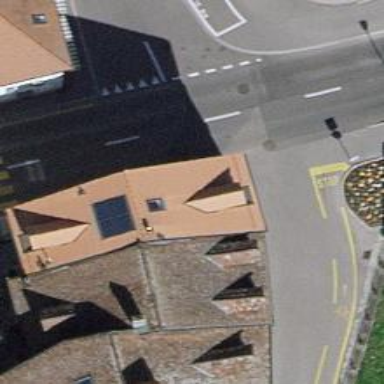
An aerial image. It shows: Restaurant.